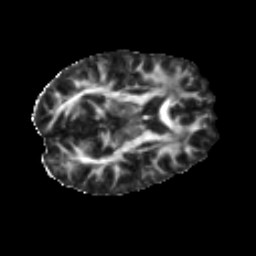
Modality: FA
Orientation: axial
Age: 33
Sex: female
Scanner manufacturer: ge
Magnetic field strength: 3 T
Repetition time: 7.8 s
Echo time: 0.0608 s